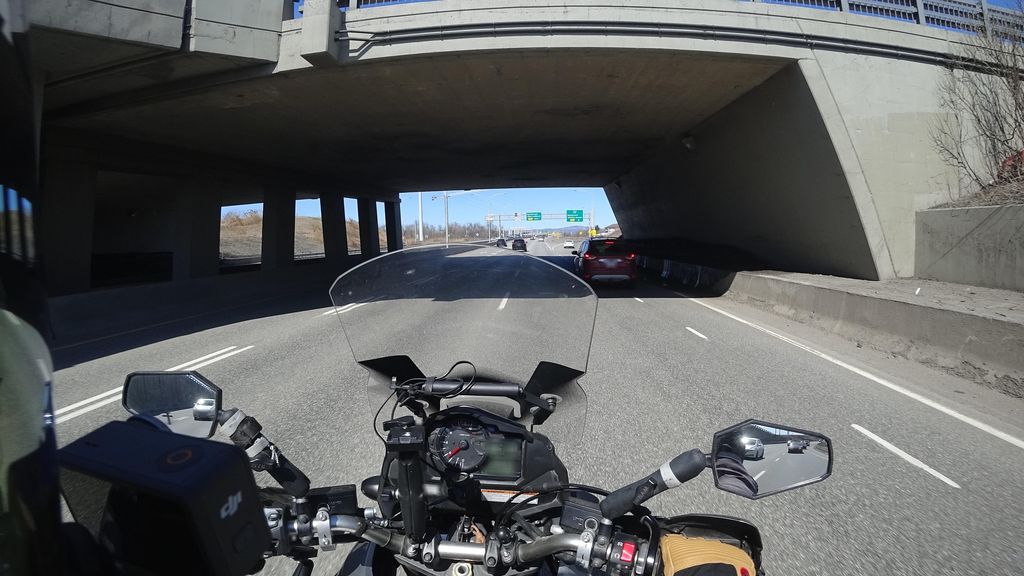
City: quebec_city